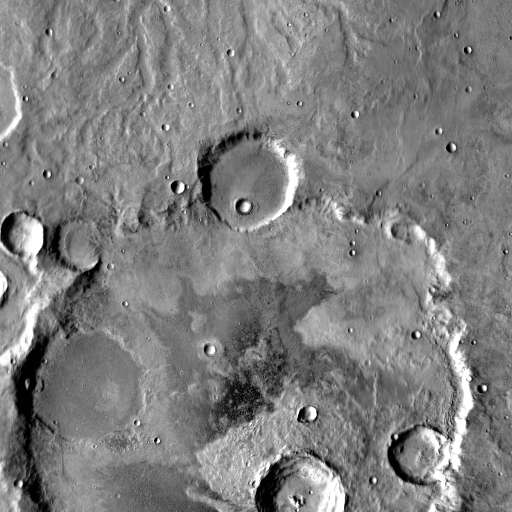
Crater classes present: Background, Other, Layered, Buried